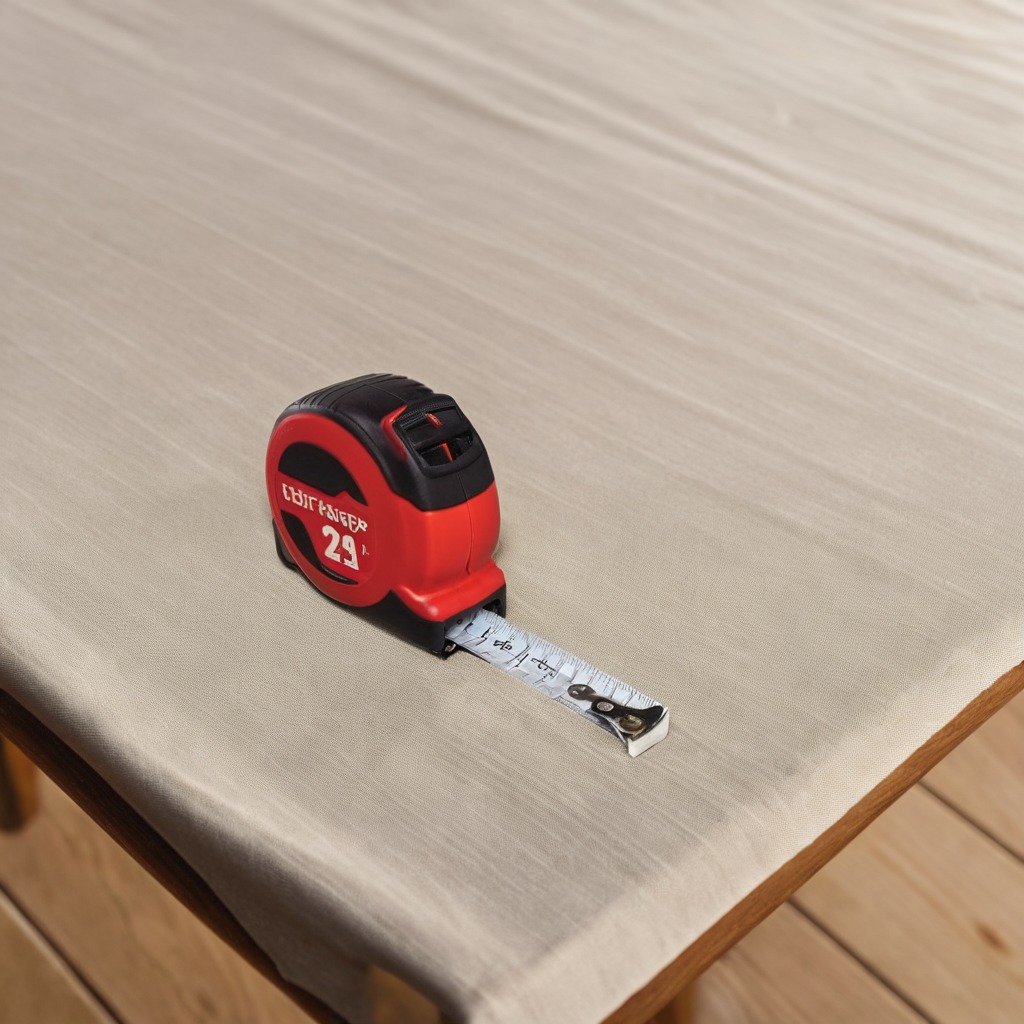
A measuring tape lying on a wooden table in an outdoor workshop during daytime bright natural light soft shadows worn but beneath the cloth